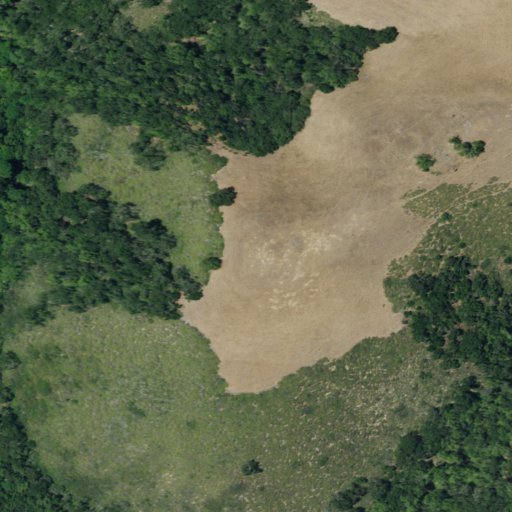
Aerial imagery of mountain in California named Coyote Point containing evergreen forest, shrub, grassland, and mixed forest